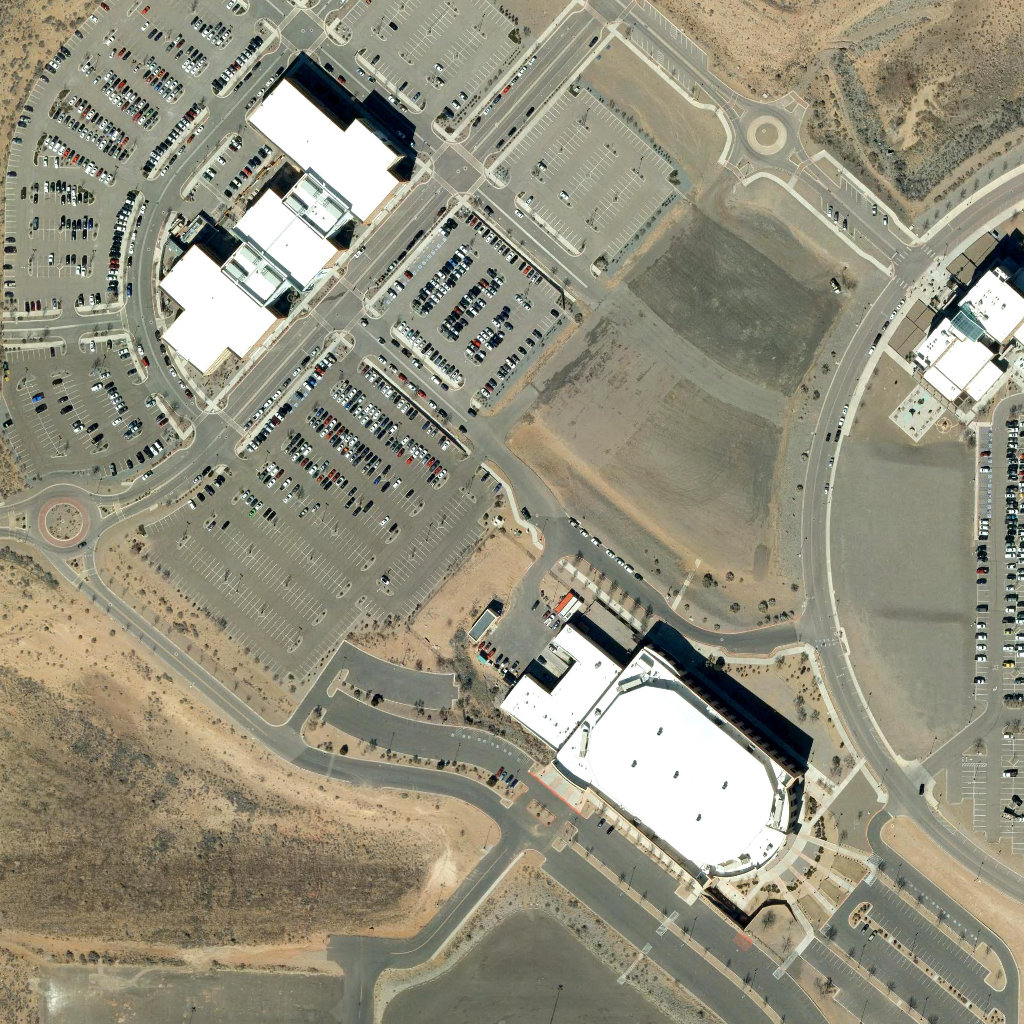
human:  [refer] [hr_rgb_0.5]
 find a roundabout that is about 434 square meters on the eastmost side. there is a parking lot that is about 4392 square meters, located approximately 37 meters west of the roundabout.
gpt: <box>[[71, 10, 78, 16, 0]]</box>

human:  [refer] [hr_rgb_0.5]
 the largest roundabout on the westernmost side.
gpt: <box>[[2, 46, 10, 55, 0]]</box>